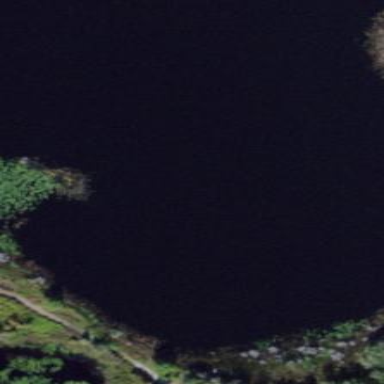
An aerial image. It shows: Beautiful lake surrounded by nature.